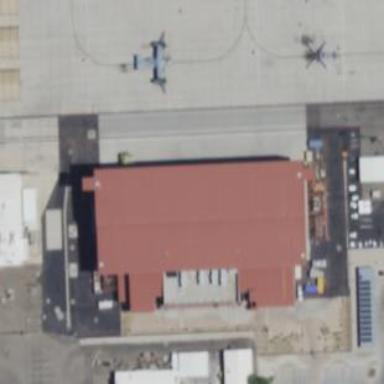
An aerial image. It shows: Hangar building.